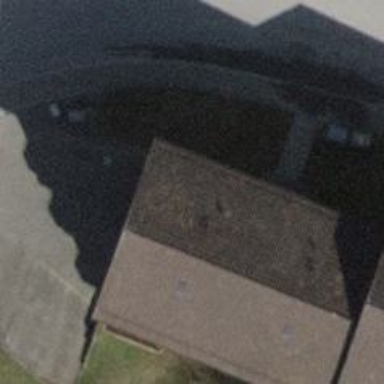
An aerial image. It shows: Building with pitched roof.